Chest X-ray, AP view. Patient: 56 years old, sex M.
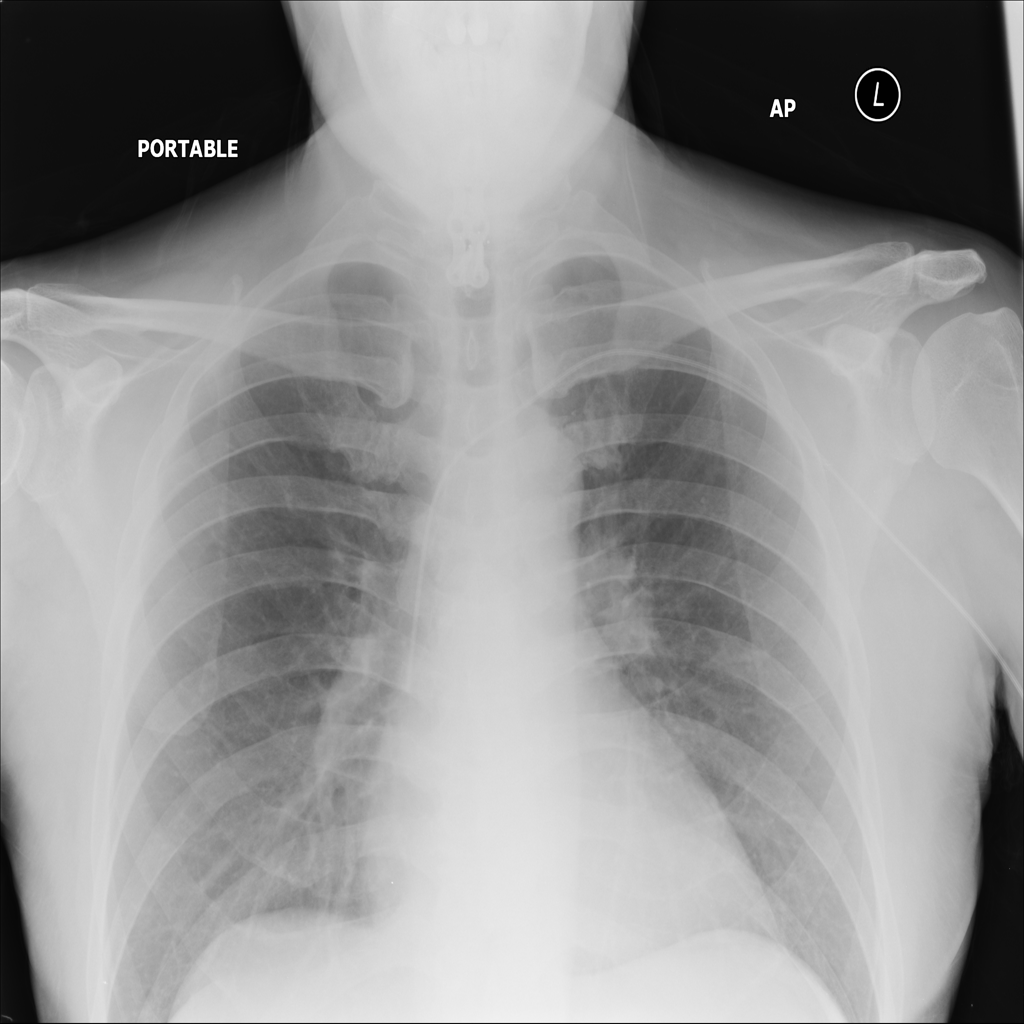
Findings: No Finding